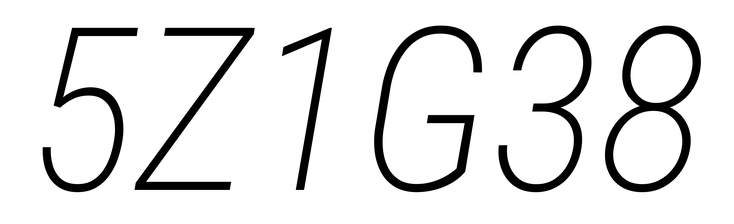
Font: Roboto-Italic_Condensed_ExtraLight_Italic